Current action and preconditions to check: trajectory_clear

Your task: For each precondition in the list above, predict whether it will hold at this action.

Consider the current scene as observed from the mobile robot's camera, and analyze the predicted future states of all dynamic agents (e.g., people, animals, vehicles, or any moving entities) within the NEXT SECOND.

IMPORTANT: Only answer "very likely" if you are absolutely certain—based on strong, clear evidence—that a dynamic agent will violate the precondition in the predicted future state. Do NOT answer "very likely" for unlikely, ambiguous, or low-probability risks.

Ask yourself for each precondition: Is there a high probability, with clear and convincing evidence, that the predicted future states of any dynamic agent will interfere with the predicted future state of the currently executing action within the NEXT SECOND, causing that precondition to fail?

Assess the risk level based on these predictions. Use "likely" or "very likely" if motions create a clear risk of interference.

Use "neutral" or "improbable" if agents are nearby but their predicted paths are clearly diverging or non-conflicting.

Failure Risk Categories: "very improbable", "improbable", "neutral", "likely", "very likely"

Answer Format: Output ONLY the probability_of_failure value from these categories: "very improbable", "improbable", "neutral", "likely", "very likely"

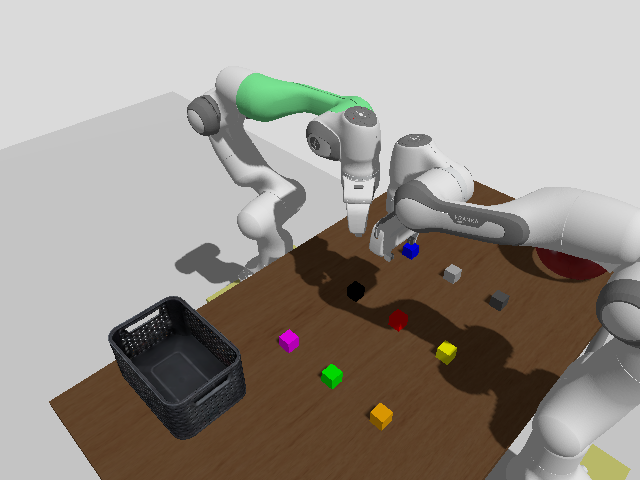

Answer: very likely